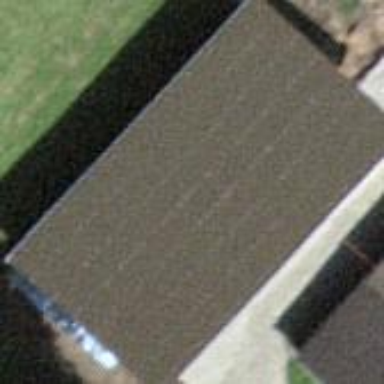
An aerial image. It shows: Garage.